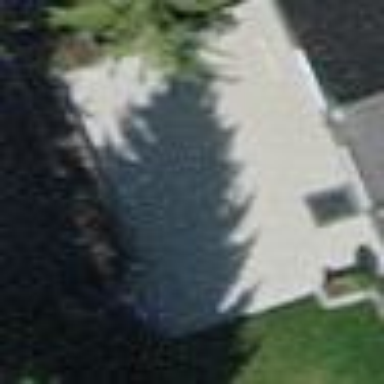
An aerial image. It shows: Garage building.